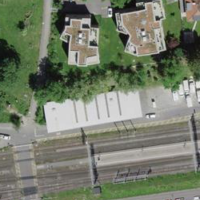
EUNIS habitat code: 57
Species observed at this site:
Phaneroptera nana
Vicia sepium
Ruspolia nitidula
Gomphocerippus rufus